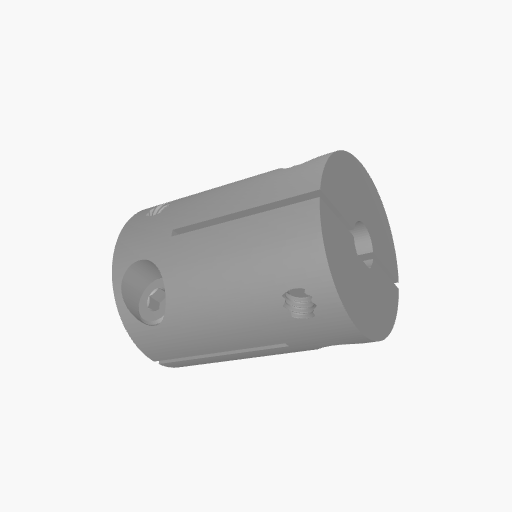
Part: HyperCoupler8ID6DID